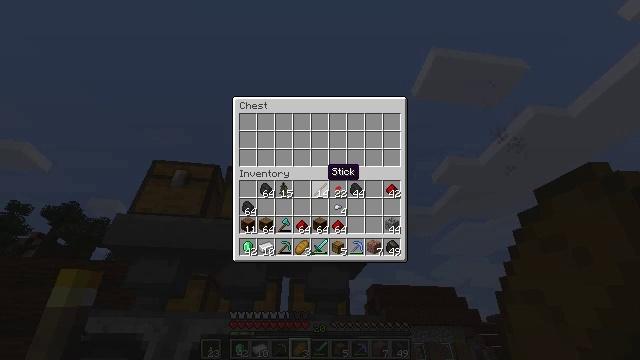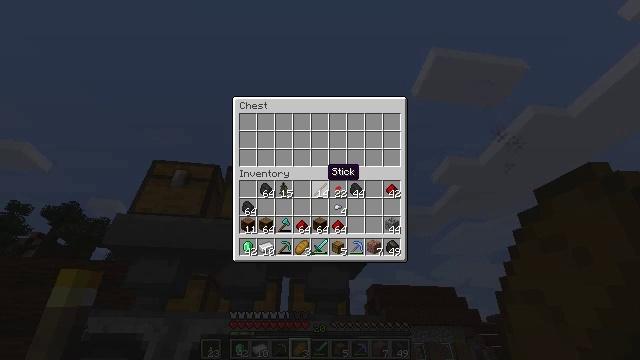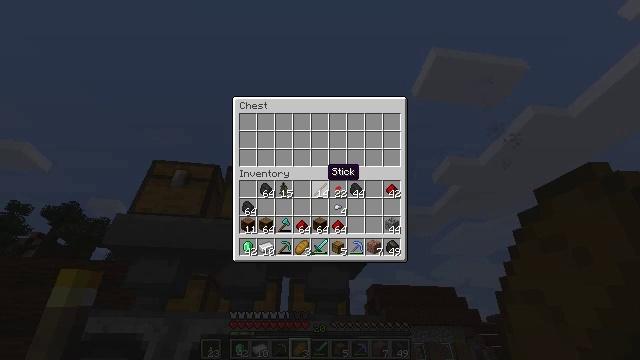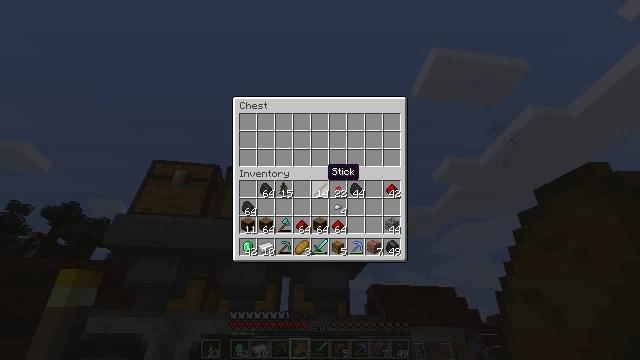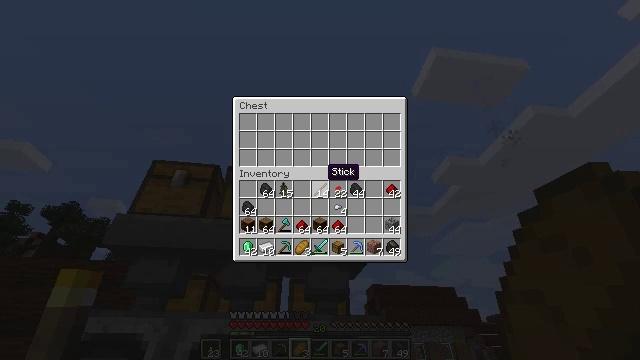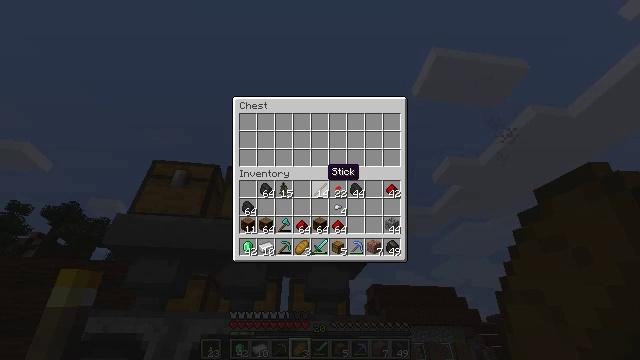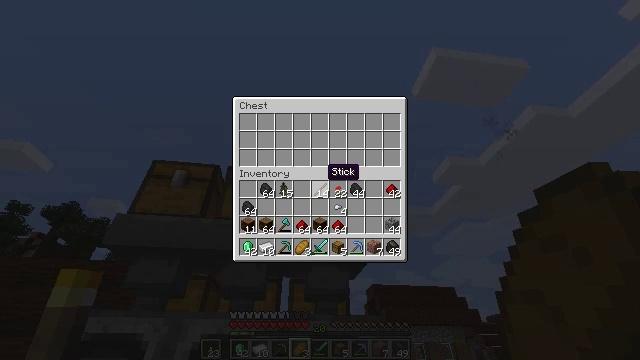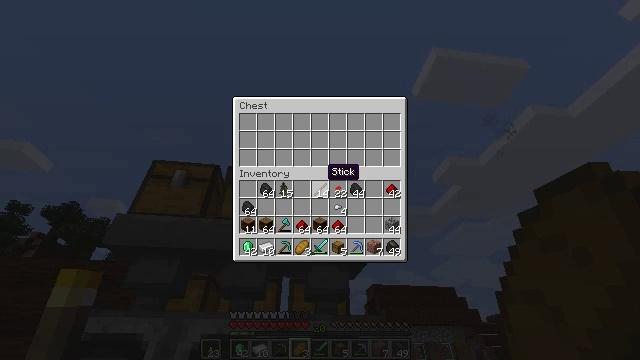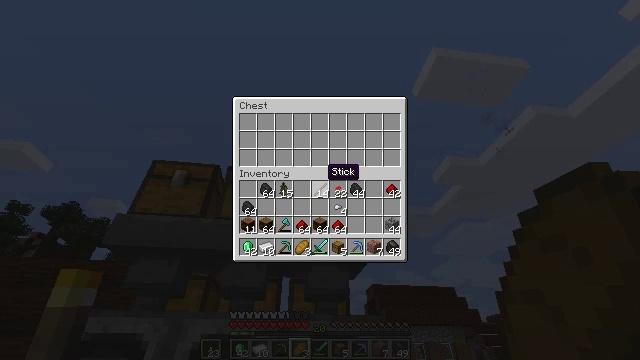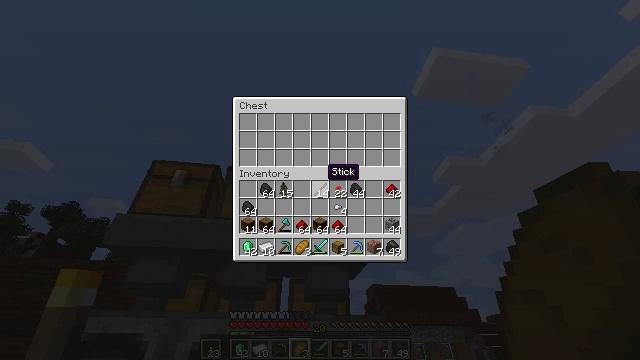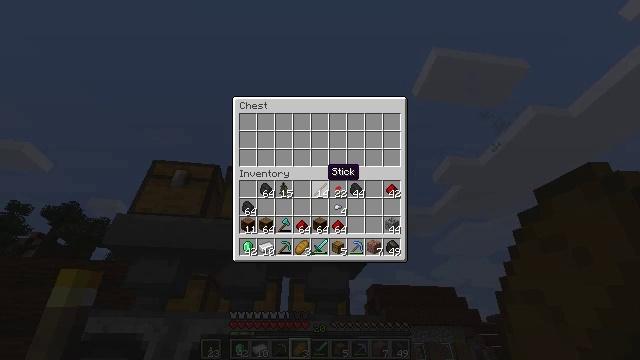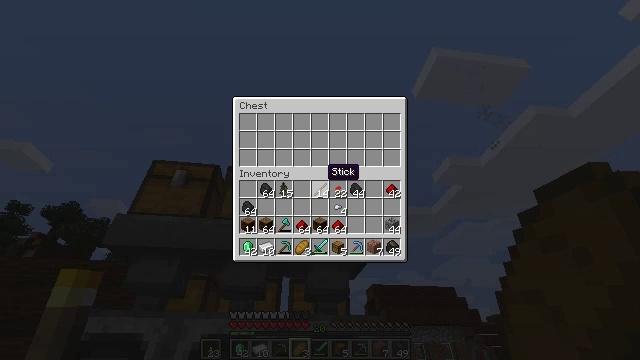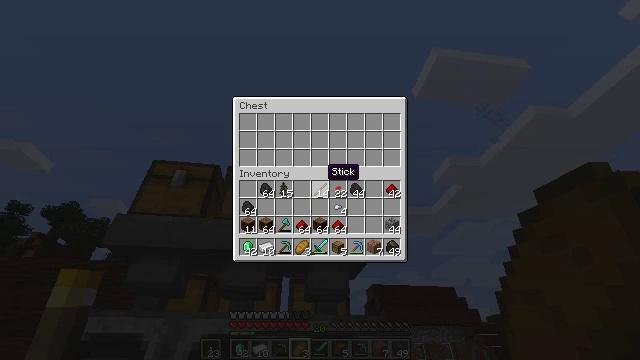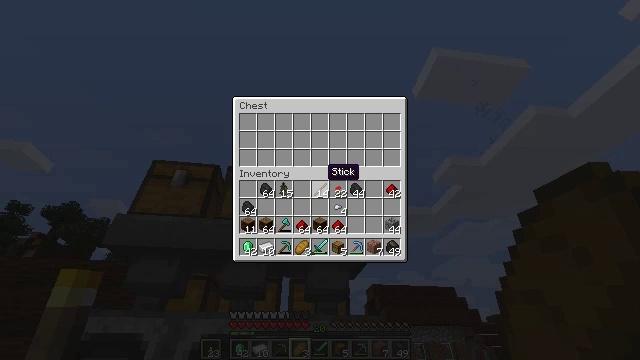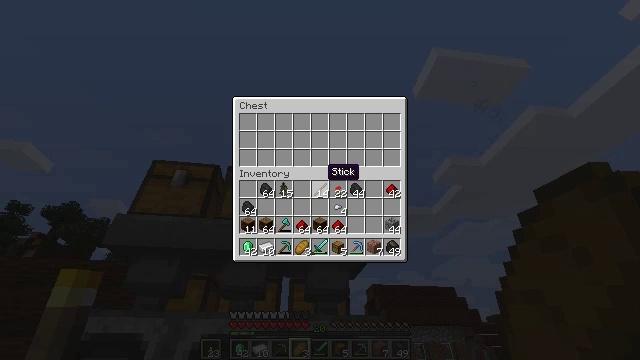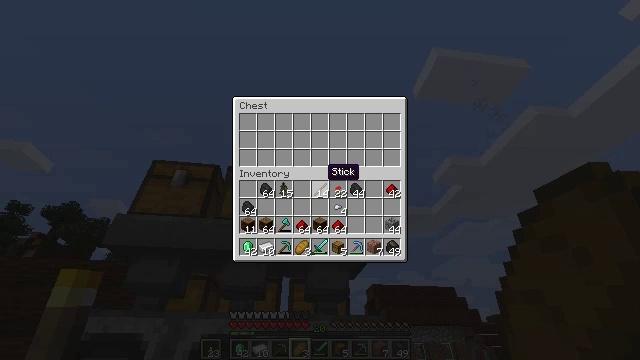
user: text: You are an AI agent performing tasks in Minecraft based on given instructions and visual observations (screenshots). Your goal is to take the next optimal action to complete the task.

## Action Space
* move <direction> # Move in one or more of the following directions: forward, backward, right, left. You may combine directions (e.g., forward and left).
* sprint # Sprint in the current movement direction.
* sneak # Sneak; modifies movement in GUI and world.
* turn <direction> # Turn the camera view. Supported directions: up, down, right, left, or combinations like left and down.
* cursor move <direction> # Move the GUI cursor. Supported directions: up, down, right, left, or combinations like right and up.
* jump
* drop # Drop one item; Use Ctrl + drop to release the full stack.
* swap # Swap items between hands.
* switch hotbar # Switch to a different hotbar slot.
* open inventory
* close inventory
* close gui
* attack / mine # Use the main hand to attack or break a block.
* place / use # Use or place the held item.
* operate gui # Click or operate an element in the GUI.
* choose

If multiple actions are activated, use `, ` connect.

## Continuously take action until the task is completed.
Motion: motion action
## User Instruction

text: Get an emerald by using the crafting table.
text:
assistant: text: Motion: no_op
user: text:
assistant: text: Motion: no_op
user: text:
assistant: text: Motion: no_op
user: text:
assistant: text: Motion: no_op
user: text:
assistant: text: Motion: no_op
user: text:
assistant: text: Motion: no_op
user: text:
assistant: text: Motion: no_op
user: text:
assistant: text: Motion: no_op
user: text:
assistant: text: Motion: no_op
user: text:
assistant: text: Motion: no_op
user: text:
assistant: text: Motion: no_op
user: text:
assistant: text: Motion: no_op
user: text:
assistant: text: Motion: no_op
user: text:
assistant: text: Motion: no_op
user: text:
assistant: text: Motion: no_op
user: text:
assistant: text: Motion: no_op
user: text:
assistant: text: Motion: no_op
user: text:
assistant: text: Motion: no_op
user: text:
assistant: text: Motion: no_op
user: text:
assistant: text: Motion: no_op
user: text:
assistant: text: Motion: no_op
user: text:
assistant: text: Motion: no_op
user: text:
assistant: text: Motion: no_op
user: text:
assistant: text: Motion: no_op
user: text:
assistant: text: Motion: no_op
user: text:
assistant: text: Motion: no_op
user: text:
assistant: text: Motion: no_op
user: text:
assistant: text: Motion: no_op
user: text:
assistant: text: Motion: no_op
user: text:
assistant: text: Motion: no_op